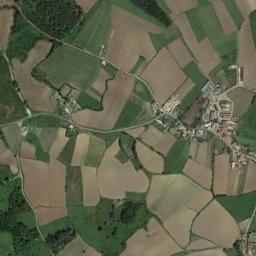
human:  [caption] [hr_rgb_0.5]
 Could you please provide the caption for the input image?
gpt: There are some green and bare rectangular farmland .

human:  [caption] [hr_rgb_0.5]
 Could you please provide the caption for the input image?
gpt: Many rectangular-shaped green and tan mixed rectangular farmlands of different sizes with buildings in the middle .

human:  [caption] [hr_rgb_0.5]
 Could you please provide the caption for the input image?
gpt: Lots of rectangular farmlands of different colors and sizes are neatly arranged on the ground and a residential area is surrounded by these farmlands .

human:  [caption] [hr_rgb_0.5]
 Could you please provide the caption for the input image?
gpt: There are many trees beside the rectangular farmlands .

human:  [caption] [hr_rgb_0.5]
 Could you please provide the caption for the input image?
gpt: There are many yellow rectangular farmlands and some green ones .